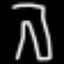
Label: pants